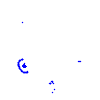
Particle: proton